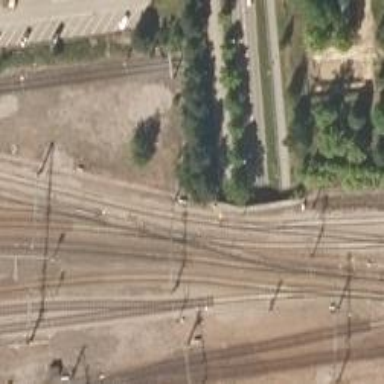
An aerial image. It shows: Railway signal.